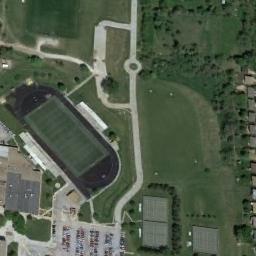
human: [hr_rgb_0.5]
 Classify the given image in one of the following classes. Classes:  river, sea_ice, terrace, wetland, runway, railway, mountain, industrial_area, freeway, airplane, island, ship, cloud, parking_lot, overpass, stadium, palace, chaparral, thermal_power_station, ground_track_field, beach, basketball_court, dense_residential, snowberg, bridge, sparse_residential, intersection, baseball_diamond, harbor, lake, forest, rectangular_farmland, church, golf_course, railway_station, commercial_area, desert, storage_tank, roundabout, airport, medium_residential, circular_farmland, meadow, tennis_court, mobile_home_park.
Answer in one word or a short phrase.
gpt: ground_track_field